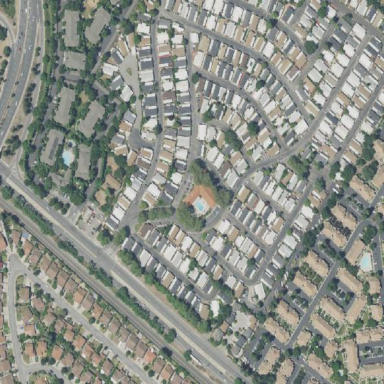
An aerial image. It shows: Residential area designated as trailer park.